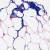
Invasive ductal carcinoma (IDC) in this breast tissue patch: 0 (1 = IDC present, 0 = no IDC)